Question: This is how my query results look like currently. How can I get the MAX() value for each unique id ?
IE,
'''
for <PHONE> is 8.
for <PHONE> is 4
<PHONE> 5
<PHONE> 8
<PHONE> 2
<PHONE> 8
<PHONE> 5
<PHONE> 3
<PHONE> 4
<PHONE> 3
<PHONE> 4
<PHONE> 3
<PHONE> 1
<PHONE> 2
<PHONE> 3
<PHONE> 3
<PHONE> 8
SELECT DISTINCT st.ScoreID, st.ScoreTrackingTypeID
FROM ScoreTrackingType stt
LEFT JOIN ScoreTracking st
ON stt.ScoreTrackingTypeID = st.ScoreTrackingTypeID
ORDER BY st.ScoreID, st.ScoreTrackingTypeID DESC
'''

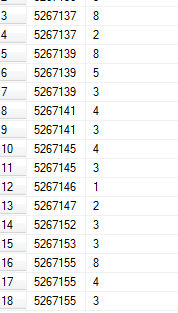
Answer: 'GROUP BY' will partition your table into separate blocks based on the column(s) you specify. You can then apply an aggregate function ('MAX' in this case) against each of the blocks -- this behavior applies by default with the below syntax:
'''
SELECT First_column, MAX(Second_column) AS Max_second_column
FROM Table
GROUP BY First_column
'''
EDIT: Based on the query above, it looks like you don't really need the 'ScoreTrackingType' table at all, but leaving it in place, you could use:
'''
SELECT st.ScoreID, MAX(st.ScoreTrackingTypeID) AS ScoreTrackingTypeID
FROM ScoreTrackingType stt
LEFT JOIN ScoreTracking st ON stt.ScoreTrackingTypeID = st.ScoreTrackingTypeID
GROUP BY st.ScoreID
ORDER BY st.ScoreID
'''
The 'GROUP BY' will obviate the need for 'DISTINCT', 'MAX' will give you the value you are looking for, and the 'ORDER BY' will still apply, but since there will only be a single 'ScoreTrackingTypeID' value for each 'ScoreID' you can pull it out of the ordering.